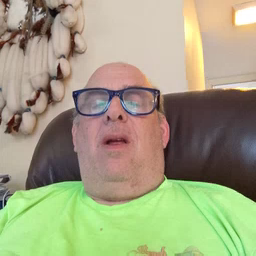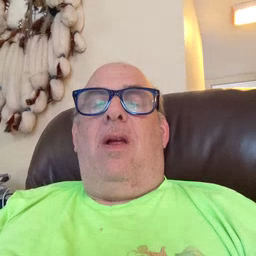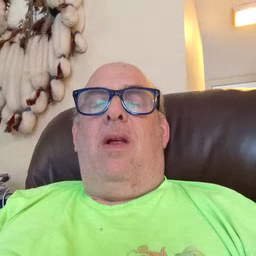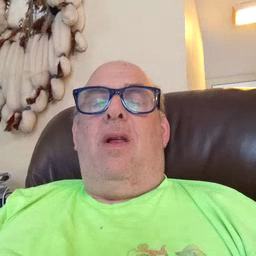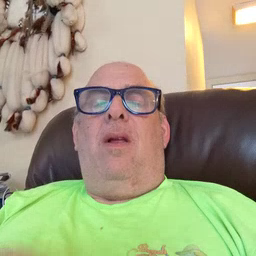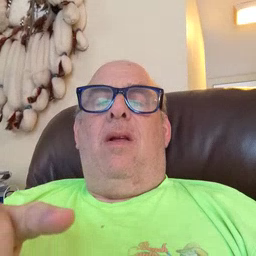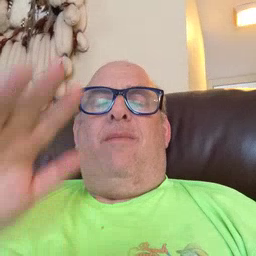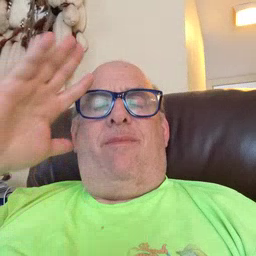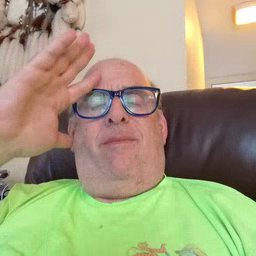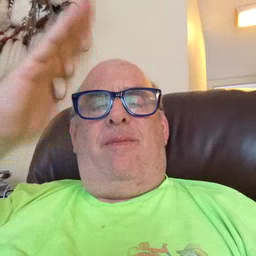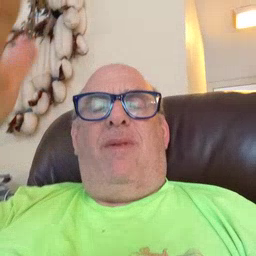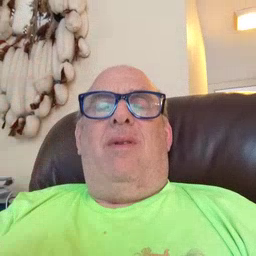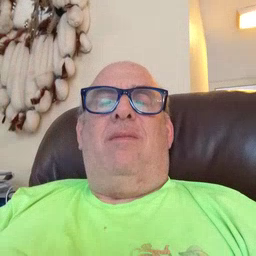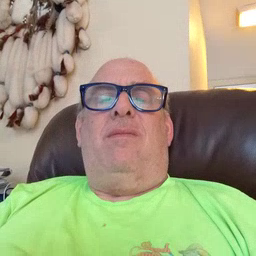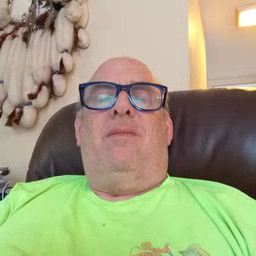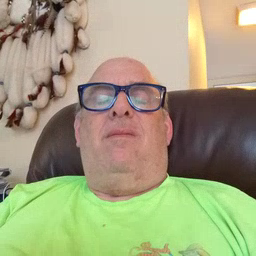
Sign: pretend